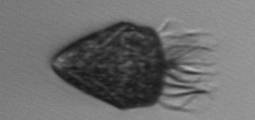
Label: Strombidium_morphotype2